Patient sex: F
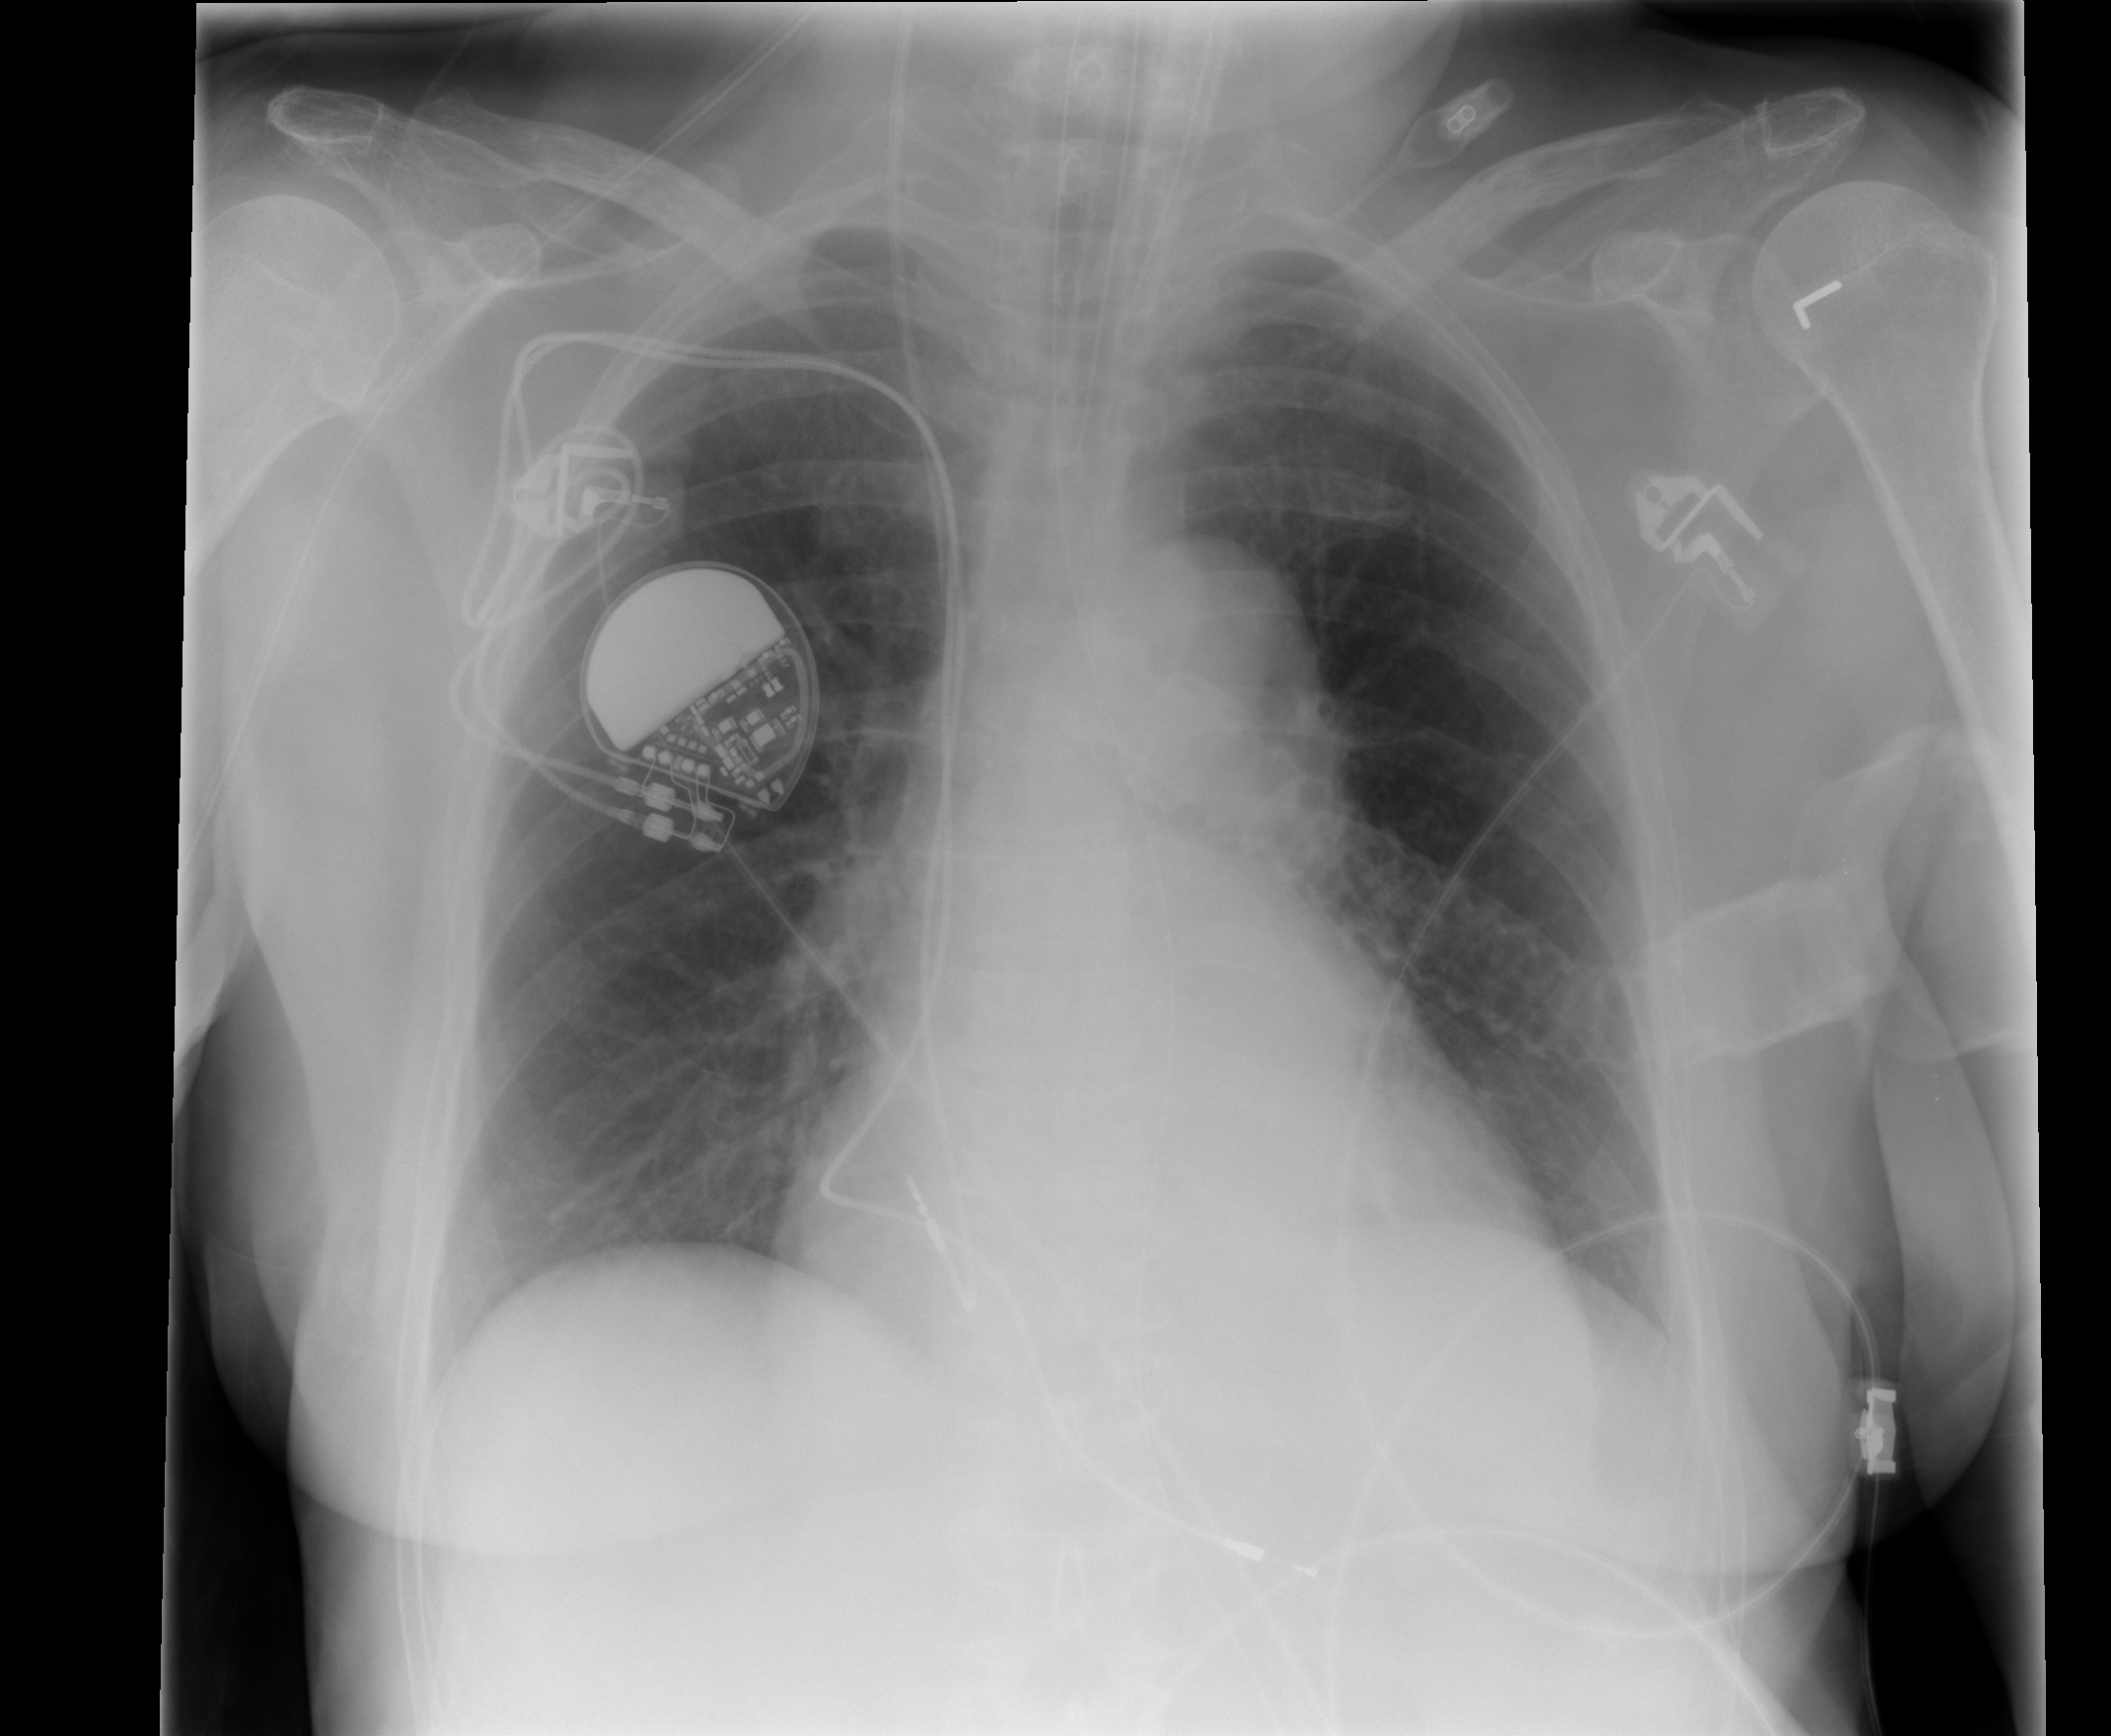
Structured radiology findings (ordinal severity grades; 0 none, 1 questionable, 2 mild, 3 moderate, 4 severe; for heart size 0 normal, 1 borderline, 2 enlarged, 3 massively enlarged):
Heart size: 2
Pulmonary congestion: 0
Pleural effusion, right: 0
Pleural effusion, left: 0
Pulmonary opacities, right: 0
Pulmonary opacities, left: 0
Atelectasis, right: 2
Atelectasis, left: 2